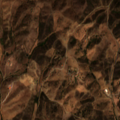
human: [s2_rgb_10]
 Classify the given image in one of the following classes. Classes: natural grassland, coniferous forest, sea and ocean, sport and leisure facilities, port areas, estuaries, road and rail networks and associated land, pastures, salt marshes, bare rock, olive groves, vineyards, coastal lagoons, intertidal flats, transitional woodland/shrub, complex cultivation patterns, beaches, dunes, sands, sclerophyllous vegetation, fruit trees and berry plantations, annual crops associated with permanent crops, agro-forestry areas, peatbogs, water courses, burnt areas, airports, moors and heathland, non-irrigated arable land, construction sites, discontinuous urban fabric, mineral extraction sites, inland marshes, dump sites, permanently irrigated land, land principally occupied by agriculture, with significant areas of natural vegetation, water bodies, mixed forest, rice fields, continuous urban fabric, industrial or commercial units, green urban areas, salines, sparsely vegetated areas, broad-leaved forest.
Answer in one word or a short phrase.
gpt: pastures, land principally occupied by agriculture, with significant areas of natural vegetation, agro-forestry areas, sclerophyllous vegetation, transitional woodland/shrub